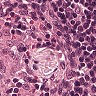
Metastatic tissue present: no